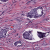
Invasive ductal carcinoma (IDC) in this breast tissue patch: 1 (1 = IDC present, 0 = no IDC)